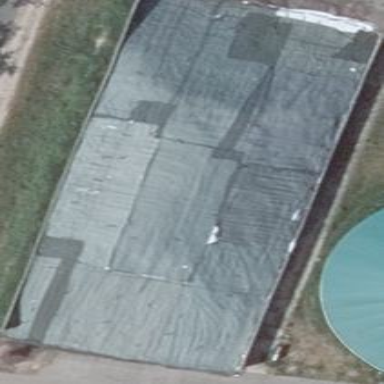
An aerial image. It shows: Silage reservoir.